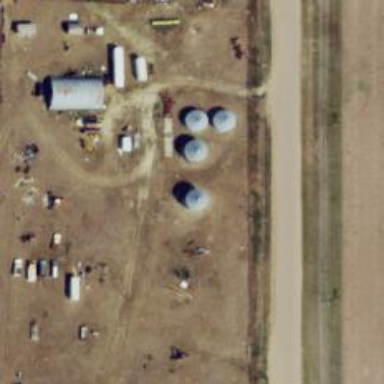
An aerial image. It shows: Silo.